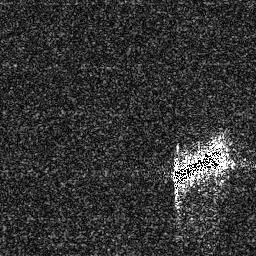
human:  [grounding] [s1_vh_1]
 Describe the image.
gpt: In the satellite image, there is  <ref>1 large ship </ref> <box>[[66, 55, 89, 72, 0]]</box> located at right.